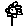
Label: flower